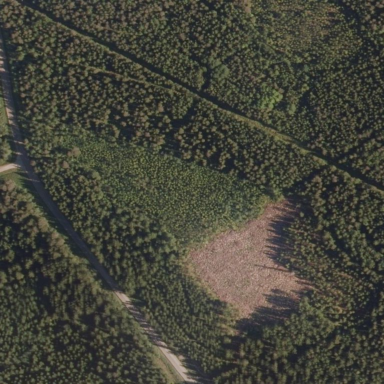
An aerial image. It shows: Forest area.